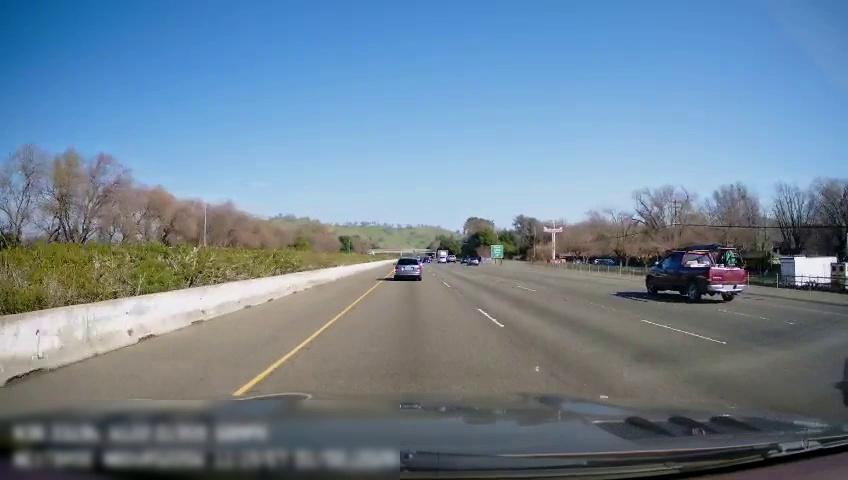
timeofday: Day
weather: Sunny
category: Drivable Space
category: Vehicles | Truck
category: Vehicles | Truck
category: Vehicles | Car
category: Vehicles | Truck
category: Vehicles | SUV
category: Lanes | Current Lane
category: Lanes | Current Lane
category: Lanes | Alternate Lane
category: Lanes | Alternate Lane
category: Lanes | Alternate Lane
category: Traffic | Signs